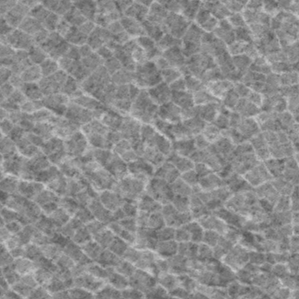
Label: frost